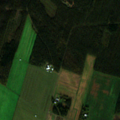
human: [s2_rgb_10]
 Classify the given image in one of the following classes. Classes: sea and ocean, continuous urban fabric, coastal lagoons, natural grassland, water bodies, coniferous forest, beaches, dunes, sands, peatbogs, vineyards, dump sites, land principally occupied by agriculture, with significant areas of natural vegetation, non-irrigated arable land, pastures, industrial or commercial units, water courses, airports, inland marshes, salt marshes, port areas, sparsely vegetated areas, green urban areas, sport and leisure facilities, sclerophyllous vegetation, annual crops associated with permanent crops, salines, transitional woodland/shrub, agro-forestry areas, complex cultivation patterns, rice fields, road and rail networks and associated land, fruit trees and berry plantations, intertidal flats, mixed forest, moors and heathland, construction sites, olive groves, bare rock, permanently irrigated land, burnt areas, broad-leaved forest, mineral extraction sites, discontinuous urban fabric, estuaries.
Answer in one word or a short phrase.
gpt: non-irrigated arable land, coniferous forest